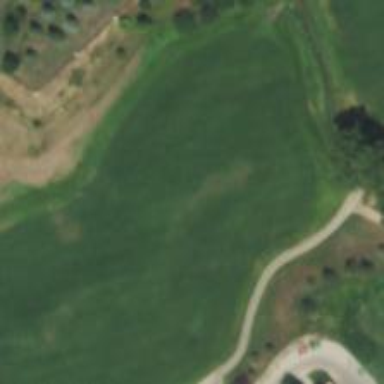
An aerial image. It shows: Golf hole.